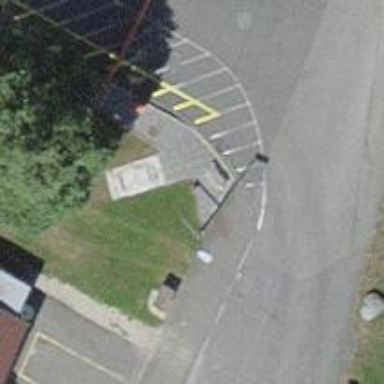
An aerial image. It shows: Sidewalk.